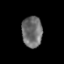
Tissue: prostate
Cell type: T cells
Senescence score: 0.3271
Nuclear area (px): 624
Mean DAPI intensity: 109.33